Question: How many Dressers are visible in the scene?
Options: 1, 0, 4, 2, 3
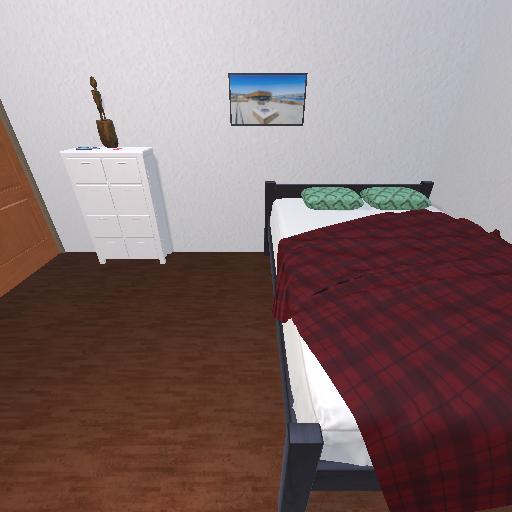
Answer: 1